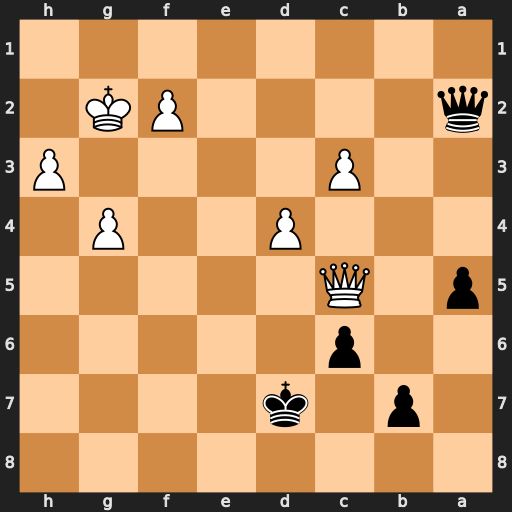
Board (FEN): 8/1p1k4/2p5/p1Q5/3P2P1/2P4P/q4PK1/8
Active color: b
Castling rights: -
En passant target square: -
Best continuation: Qd5+ Qxd5+ cxd5